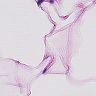
Metastatic tissue present: no